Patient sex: F
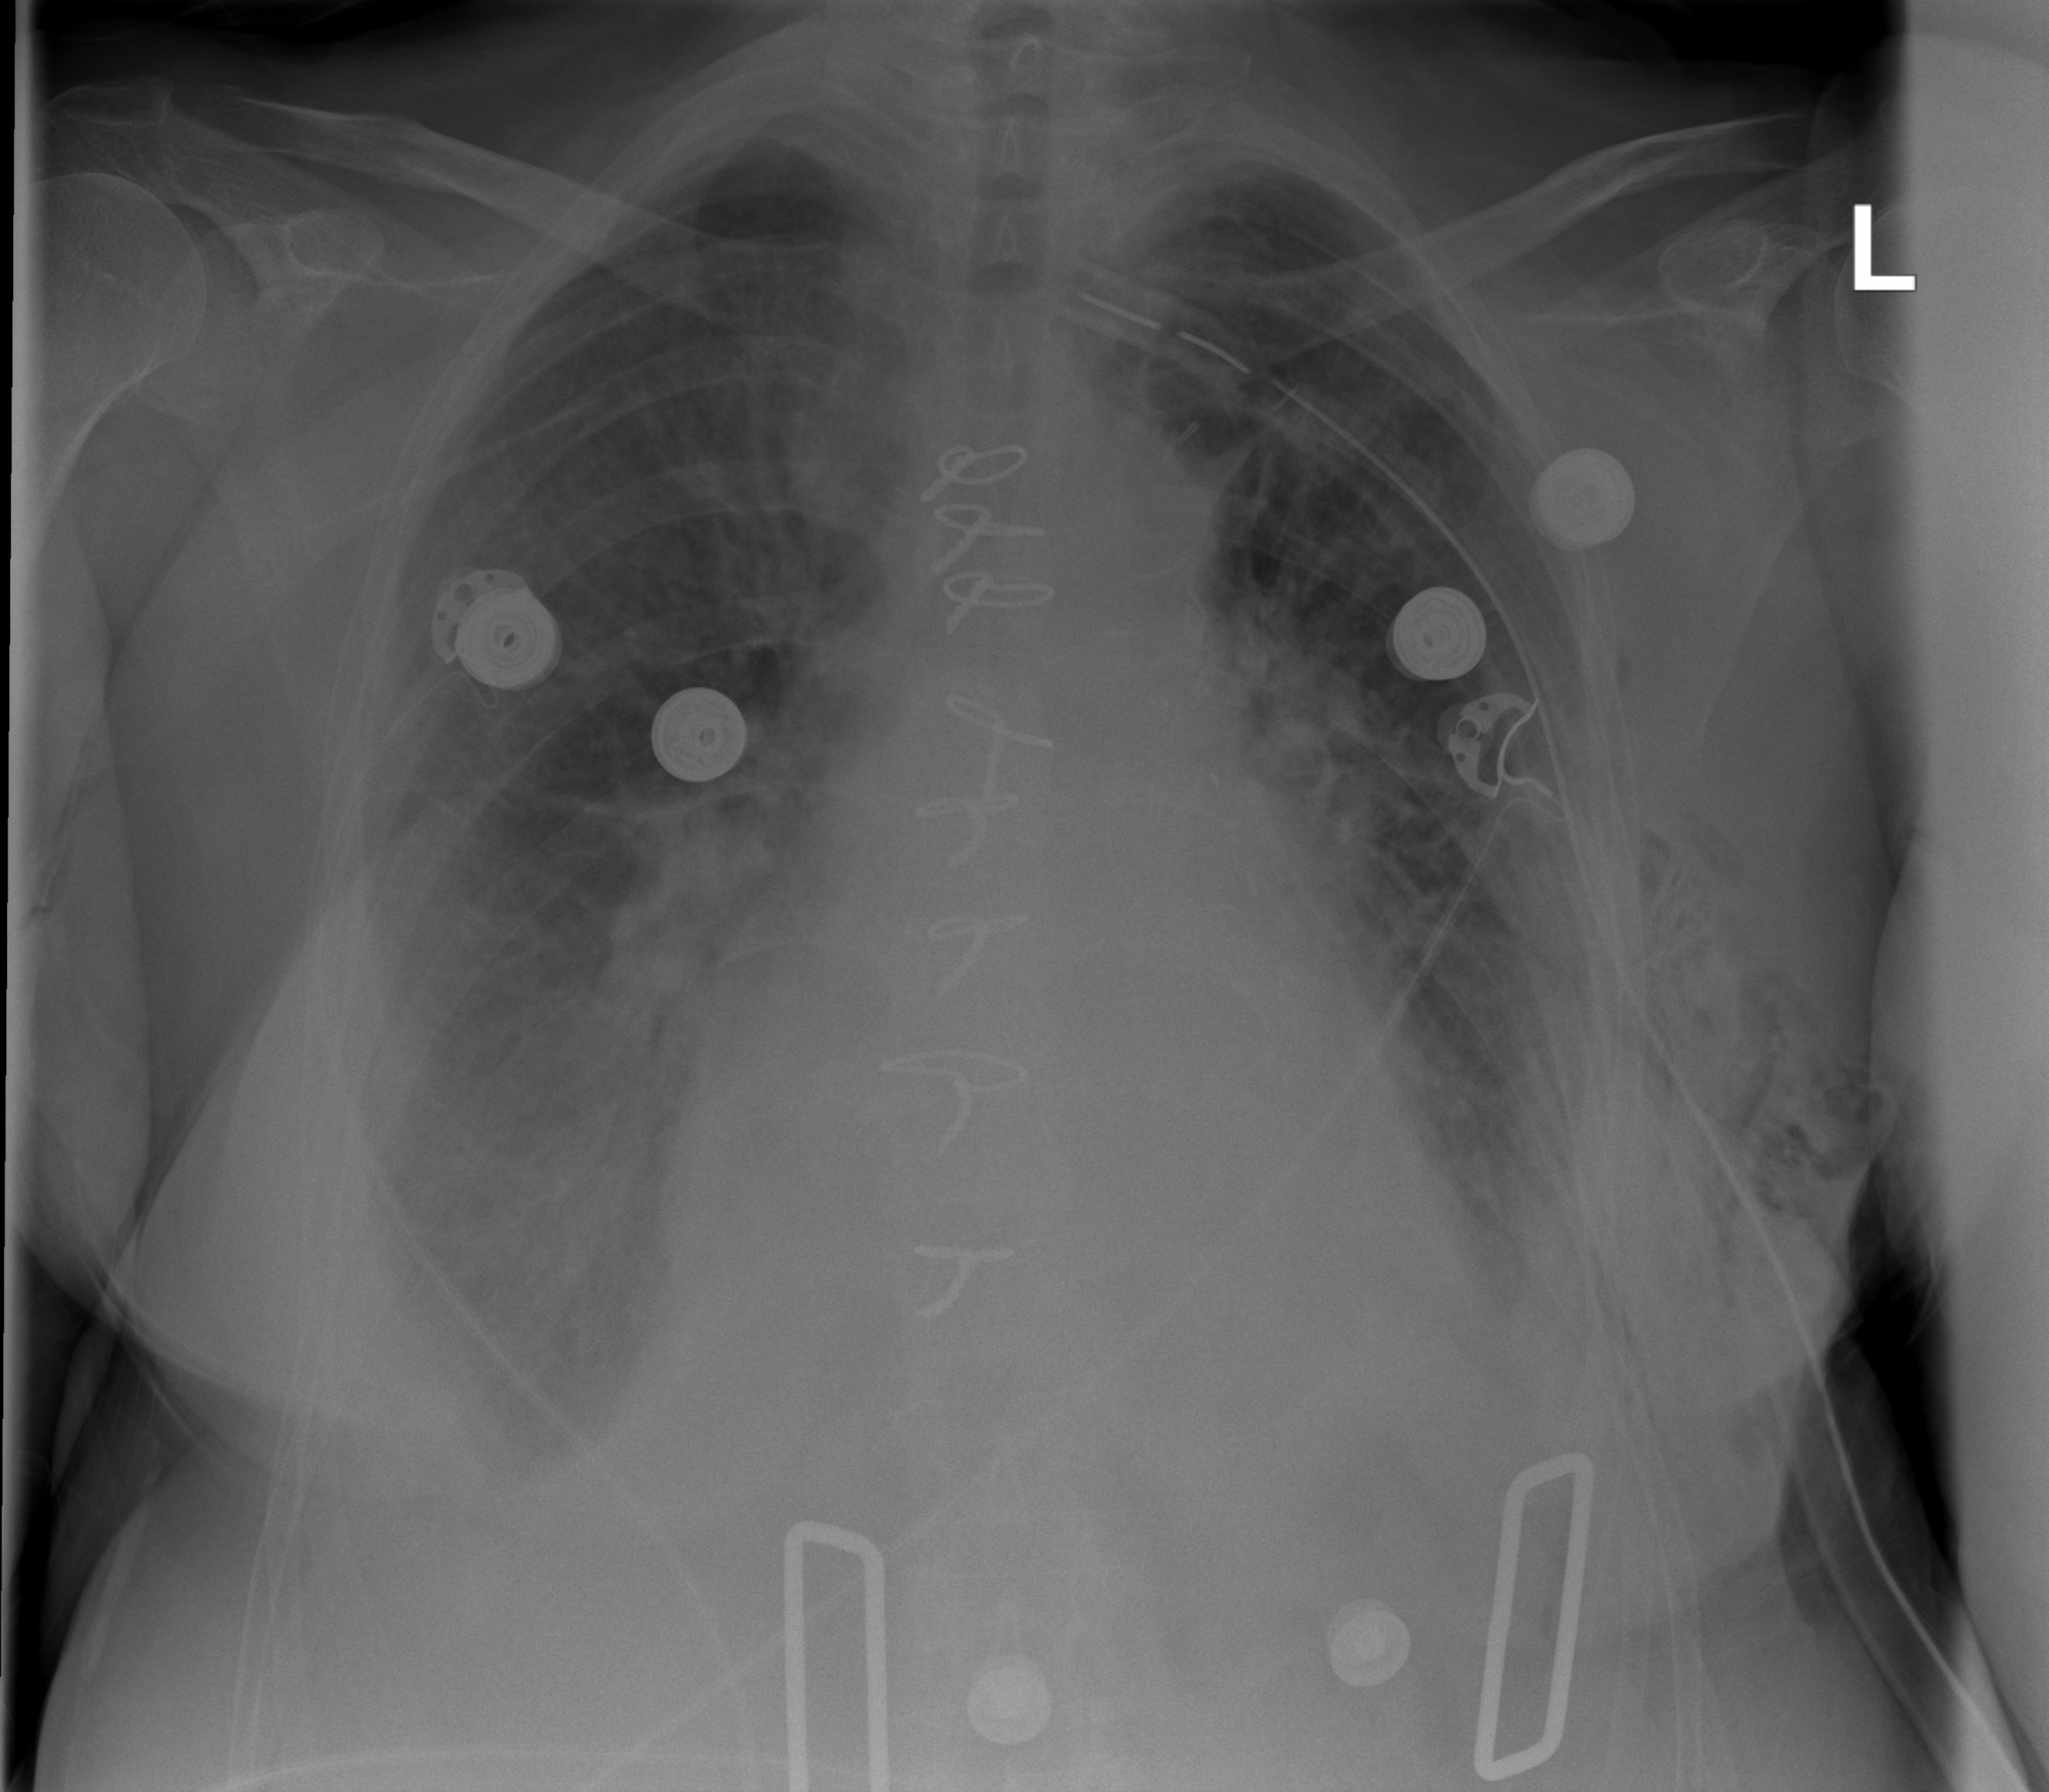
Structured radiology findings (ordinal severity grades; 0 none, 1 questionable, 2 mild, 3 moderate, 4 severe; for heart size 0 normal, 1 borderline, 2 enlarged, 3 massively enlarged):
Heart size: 2
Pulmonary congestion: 0
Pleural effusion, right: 2
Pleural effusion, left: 2
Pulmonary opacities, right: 0
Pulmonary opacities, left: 0
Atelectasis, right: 2
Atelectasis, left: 2